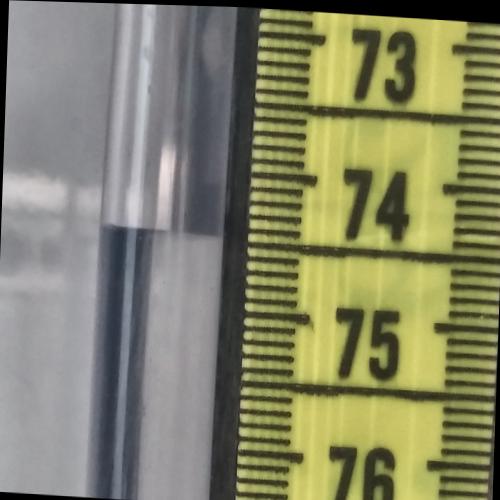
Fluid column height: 74.5 cm